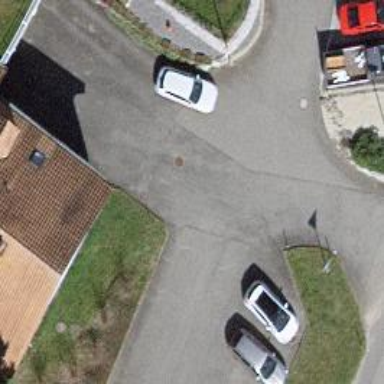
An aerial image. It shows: Driveway leading to service road.